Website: apple
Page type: account-selection
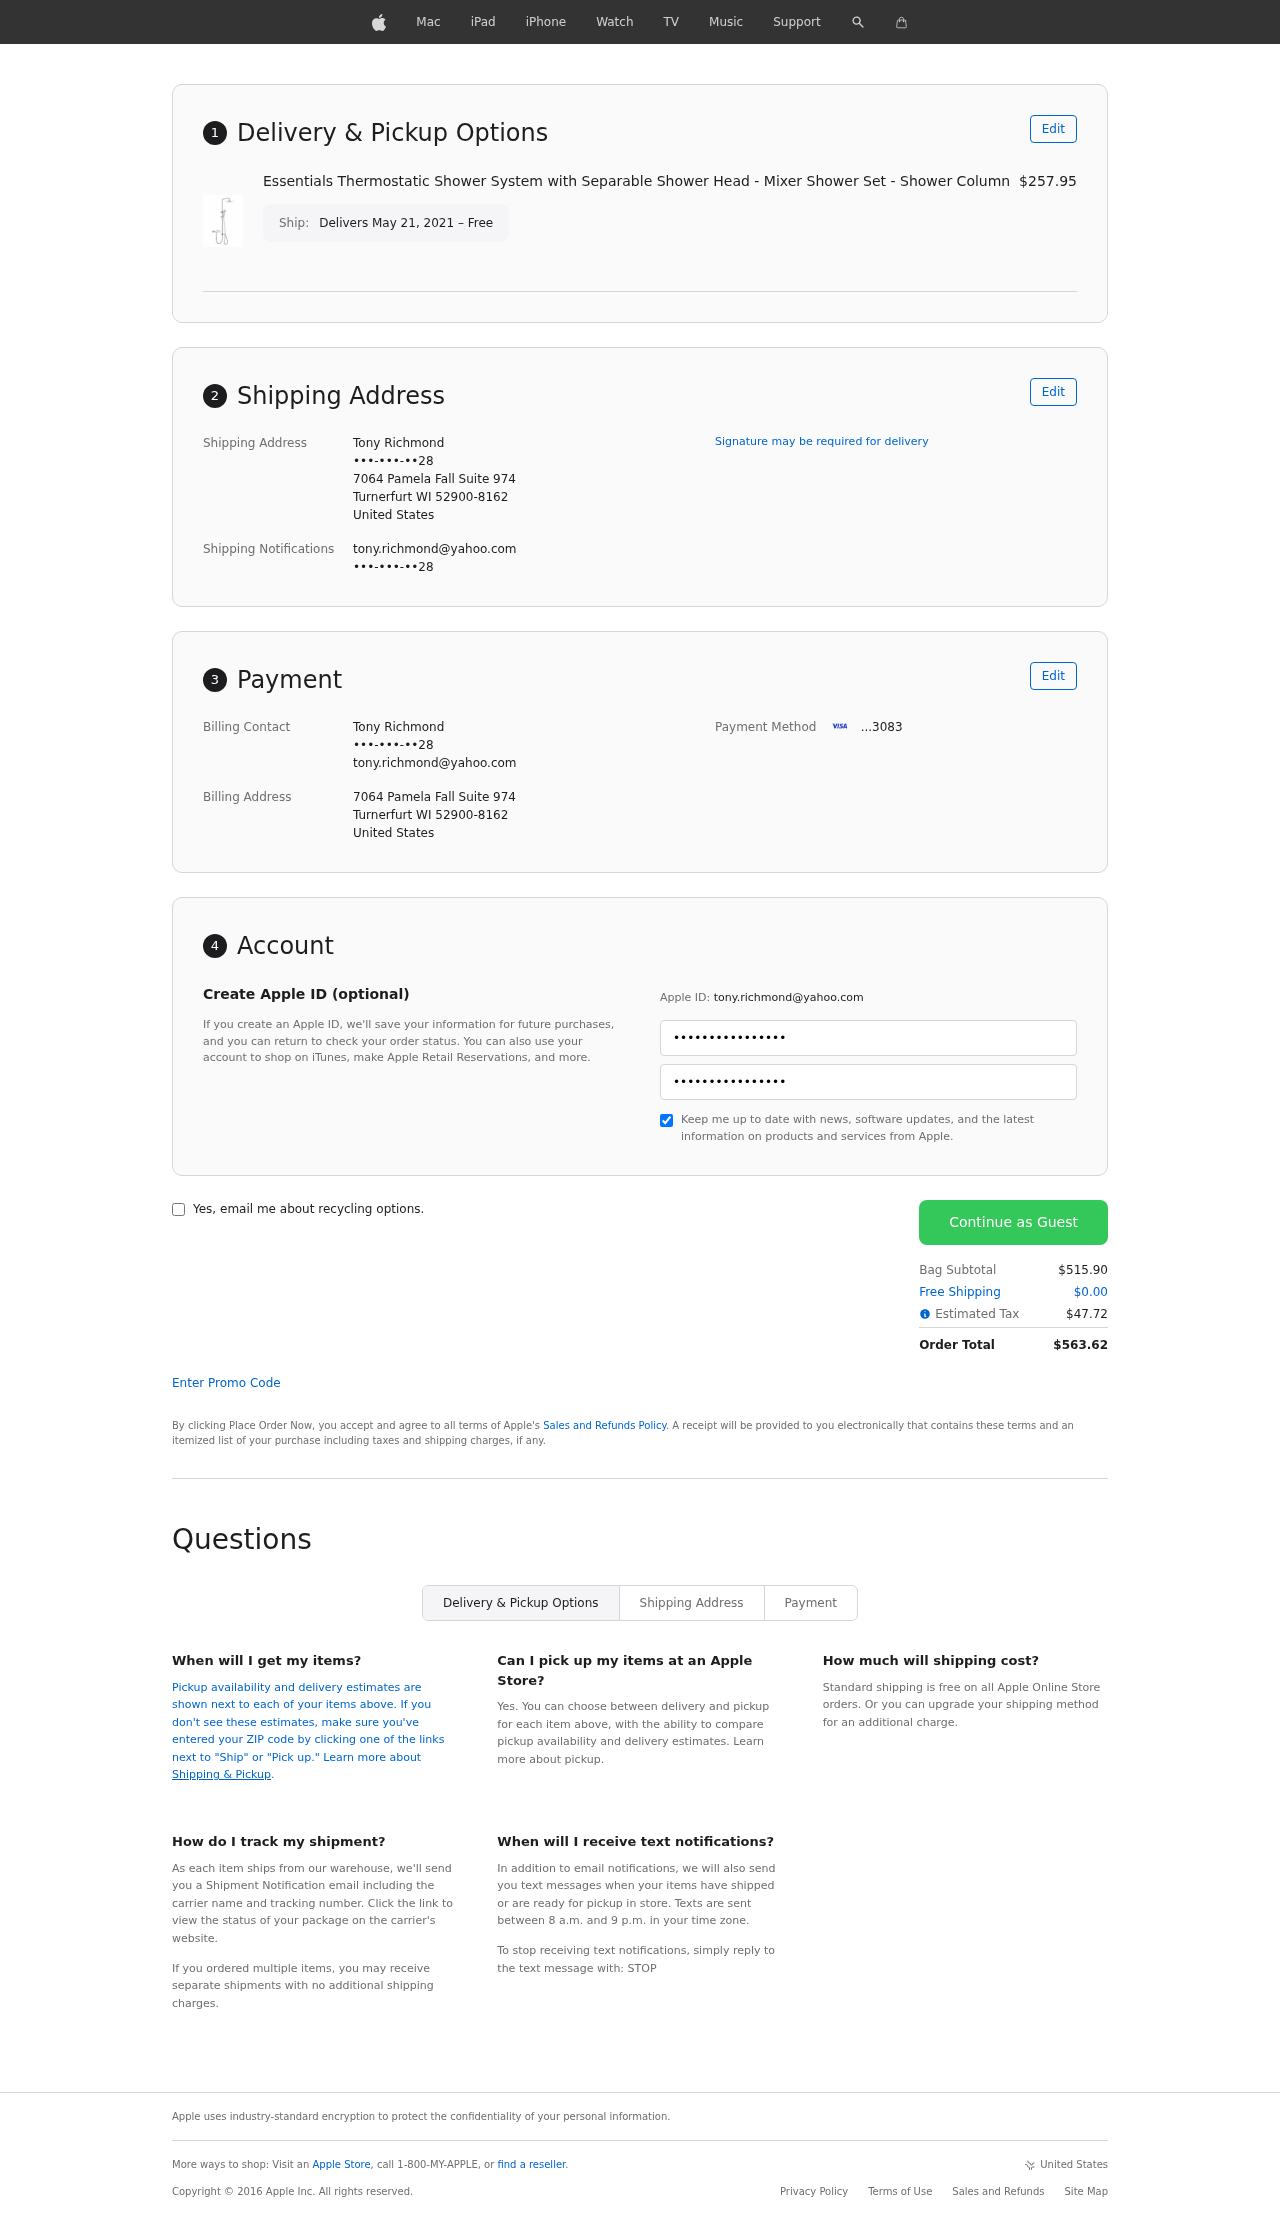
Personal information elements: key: PII_CARD_LAST4
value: ...3083
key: PII_CITY
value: Turnerfurt
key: PII_COUNTRY
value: United States
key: PII_EMAIL
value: tony.richmond@yahoo.com
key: PII_FULLNAME
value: Tony Richmond
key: PII_PHONE
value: •••-•••-••28
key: PII_POSTCODE_FULL
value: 52900-8162
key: PII_POSTCODE_FULL
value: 52900
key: PII_STATE_ABBR
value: WI
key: PII_STREET
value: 7064 Pamela Fall Suite 974
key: PII_PHONE2
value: •••-•••-••28
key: PII_FIRSTNAME
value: Tony
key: PII_LASTNAME
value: Richmond
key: PII_FULLNAME2
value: Tony Richmond
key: PII_FULLNAME3
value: Tony Richmond
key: PII_FIRSTNAME2
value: Tony
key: PII_FIRSTNAME3
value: Tony
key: PII_LASTNAME2
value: Richmond
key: PII_LASTNAME3
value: Richmond
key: PII_FIRSTNAME_DERIVED
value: Tony
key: PII_LASTNAME_DERIVED
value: Richmond
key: PII_FULLNAME_DERIVED
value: Tony Richmond
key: PII_NAME_FULL_DERIVED
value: Tony Richmond
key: PII_PHONE3
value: •••-•••-••28
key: PII_EMAIL2
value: tony.richmond@yahoo.com
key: PII_EMAIL3
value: tony.richmond@yahoo.com
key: PII_POSTCODE
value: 52900
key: PII_POSTCODE_EXT
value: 8162
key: PII_POSTCODE_NUMERIC
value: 52900
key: PII_POSTCODE_EXT_NUMERIC
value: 8162
Product elements: key: PRODUCT1_NAME
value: Essentials Thermostatic Shower System with Separable Shower Head - Mixer Shower Set - Shower Column
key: PRODUCT1_PRICE
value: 257.95
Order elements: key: ORDER_DELIVERY_DATE
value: Delivers May 21, 2021 – Free
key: ORDER_SUBTOTAL
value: $515.90
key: ORDER_SHIPPING_COST
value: $0.00
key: ORDER_TAX
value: $47.72
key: ORDER_TOTAL
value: $563.62